Interaction volume radius: 5 \u00c5
Interaction volume height: 35 \u00c5
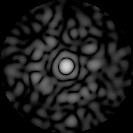
Disorder parameter: 0.8479